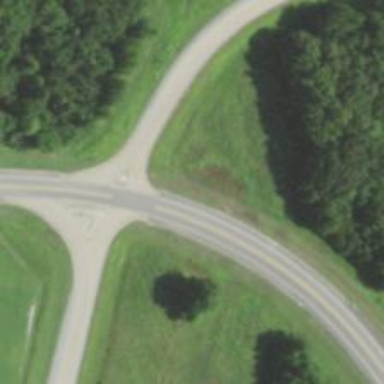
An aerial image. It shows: Secondary road.